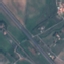
Label: Highway